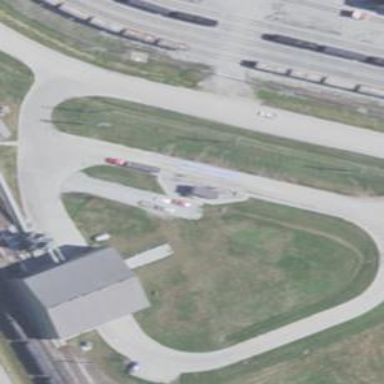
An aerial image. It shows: Weighbridge facility.